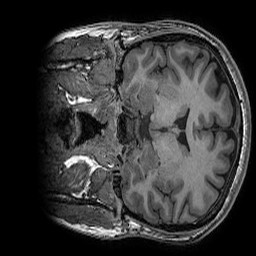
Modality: T1w
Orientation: coronal
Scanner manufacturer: ge
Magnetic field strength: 3 T
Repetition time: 0.008156 s
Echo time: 0.00318 s